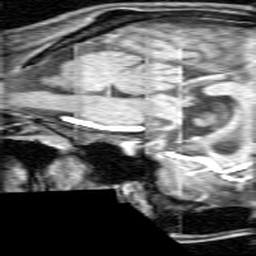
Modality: angio
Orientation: sagittal
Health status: ill
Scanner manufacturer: siemens
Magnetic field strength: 1.5 T
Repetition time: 0.039 s
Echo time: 0.00502 s